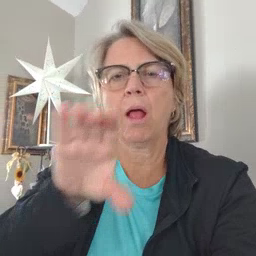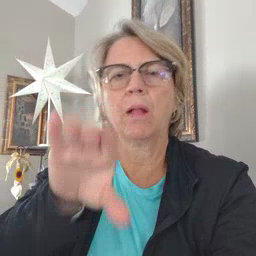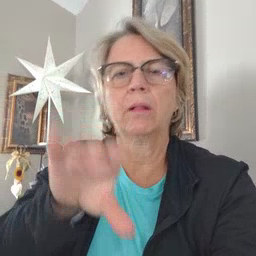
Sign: chocolate